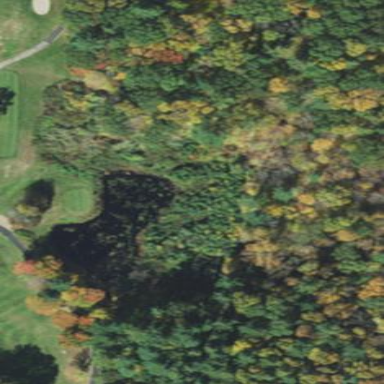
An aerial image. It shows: Water hazard on golf course. The hazard is natural water feature.